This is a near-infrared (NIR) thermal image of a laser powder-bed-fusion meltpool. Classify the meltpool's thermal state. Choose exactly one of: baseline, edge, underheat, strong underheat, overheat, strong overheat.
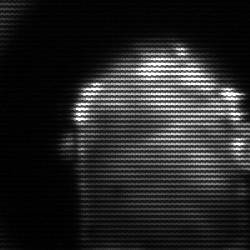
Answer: baseline